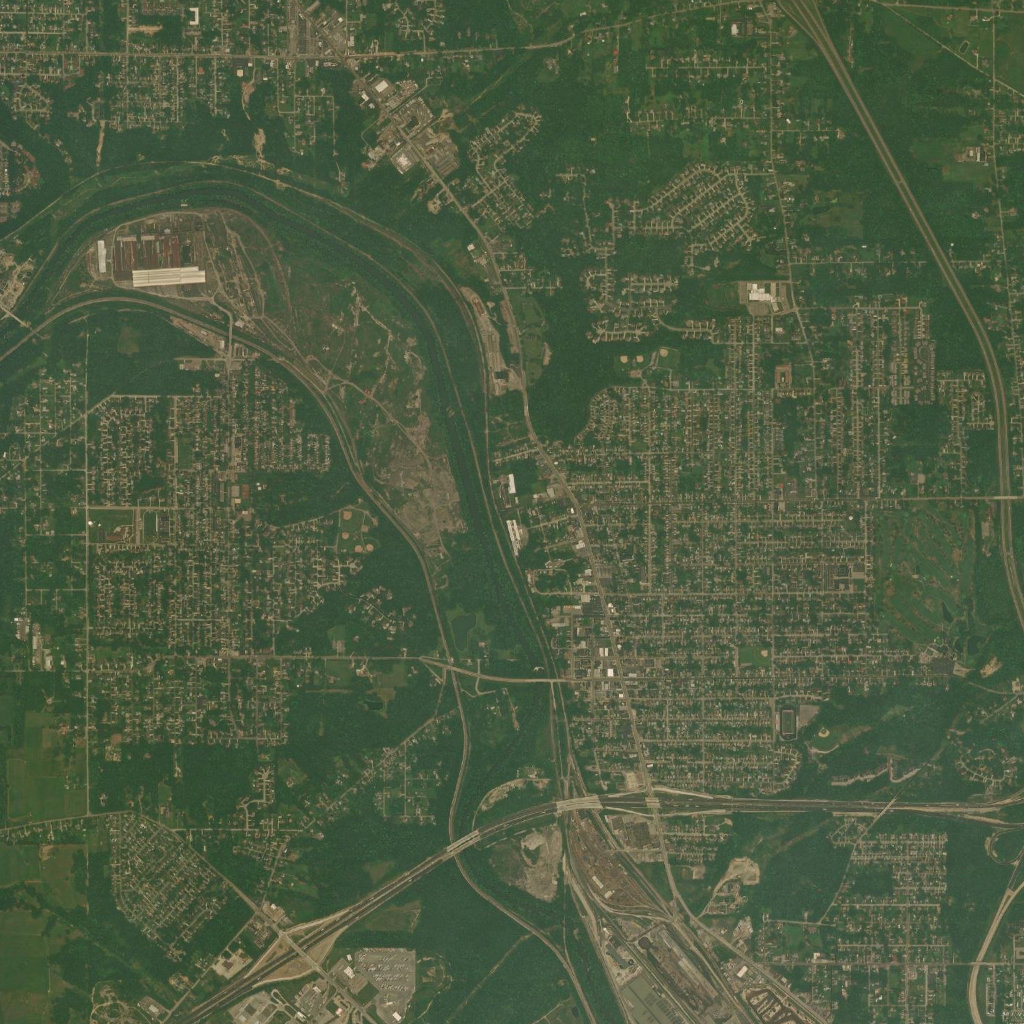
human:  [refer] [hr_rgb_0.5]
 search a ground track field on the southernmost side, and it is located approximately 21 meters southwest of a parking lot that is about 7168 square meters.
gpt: <box>[[76, 68, 77, 72, 0]]</box>

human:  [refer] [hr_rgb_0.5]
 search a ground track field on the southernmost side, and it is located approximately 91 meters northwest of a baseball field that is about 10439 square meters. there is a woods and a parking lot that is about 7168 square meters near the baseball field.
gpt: <box>[[76, 68, 77, 72, 0]]</box>

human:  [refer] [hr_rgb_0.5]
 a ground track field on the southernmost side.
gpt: <box>[[76, 68, 77, 72, 0]]</box>

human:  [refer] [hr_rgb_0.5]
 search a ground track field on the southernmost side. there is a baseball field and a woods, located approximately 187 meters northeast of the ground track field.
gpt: <box>[[76, 68, 77, 72, 0]]</box>